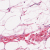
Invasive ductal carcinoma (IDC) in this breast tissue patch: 0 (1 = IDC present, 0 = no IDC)